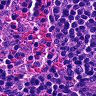
Metastatic tissue present: no